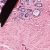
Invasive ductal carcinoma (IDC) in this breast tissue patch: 0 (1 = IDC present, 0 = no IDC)